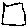
Label: square